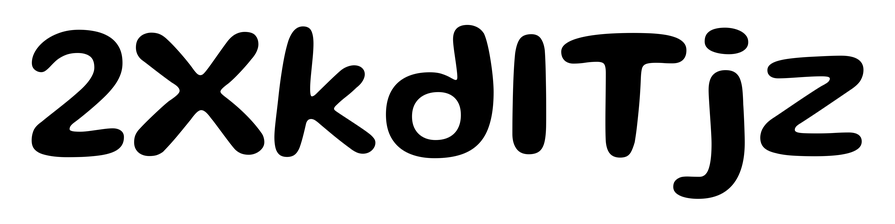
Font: Gluten_Medium